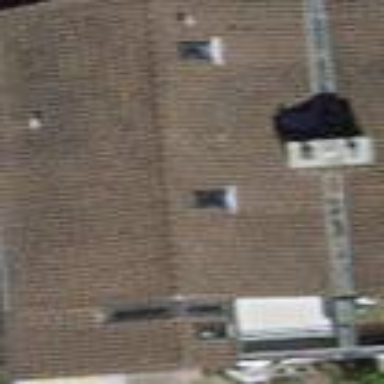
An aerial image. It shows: Building with tiled roof.